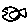
Label: fish